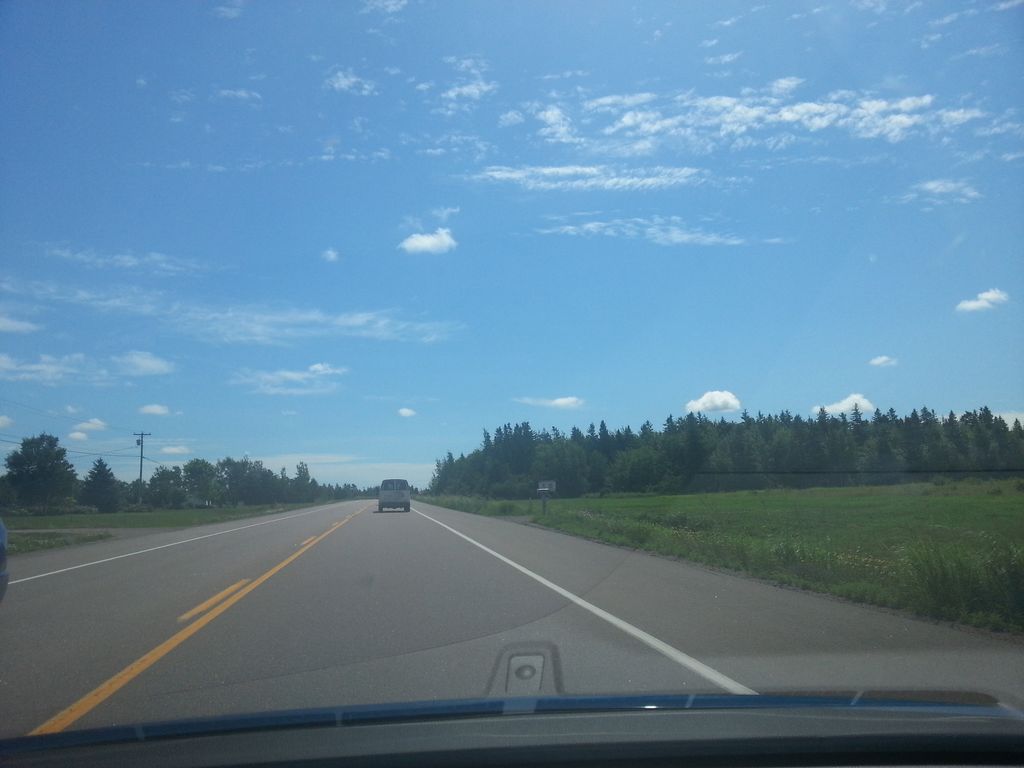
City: charlottetown